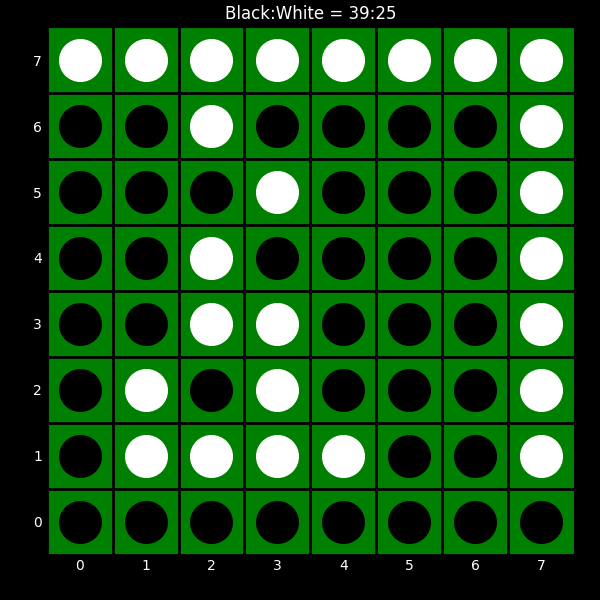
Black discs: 39
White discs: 25